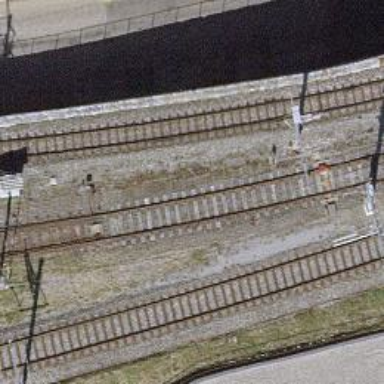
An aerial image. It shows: Narrow-gauge railway with single track. The railway is electrified with contact line.